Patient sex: F
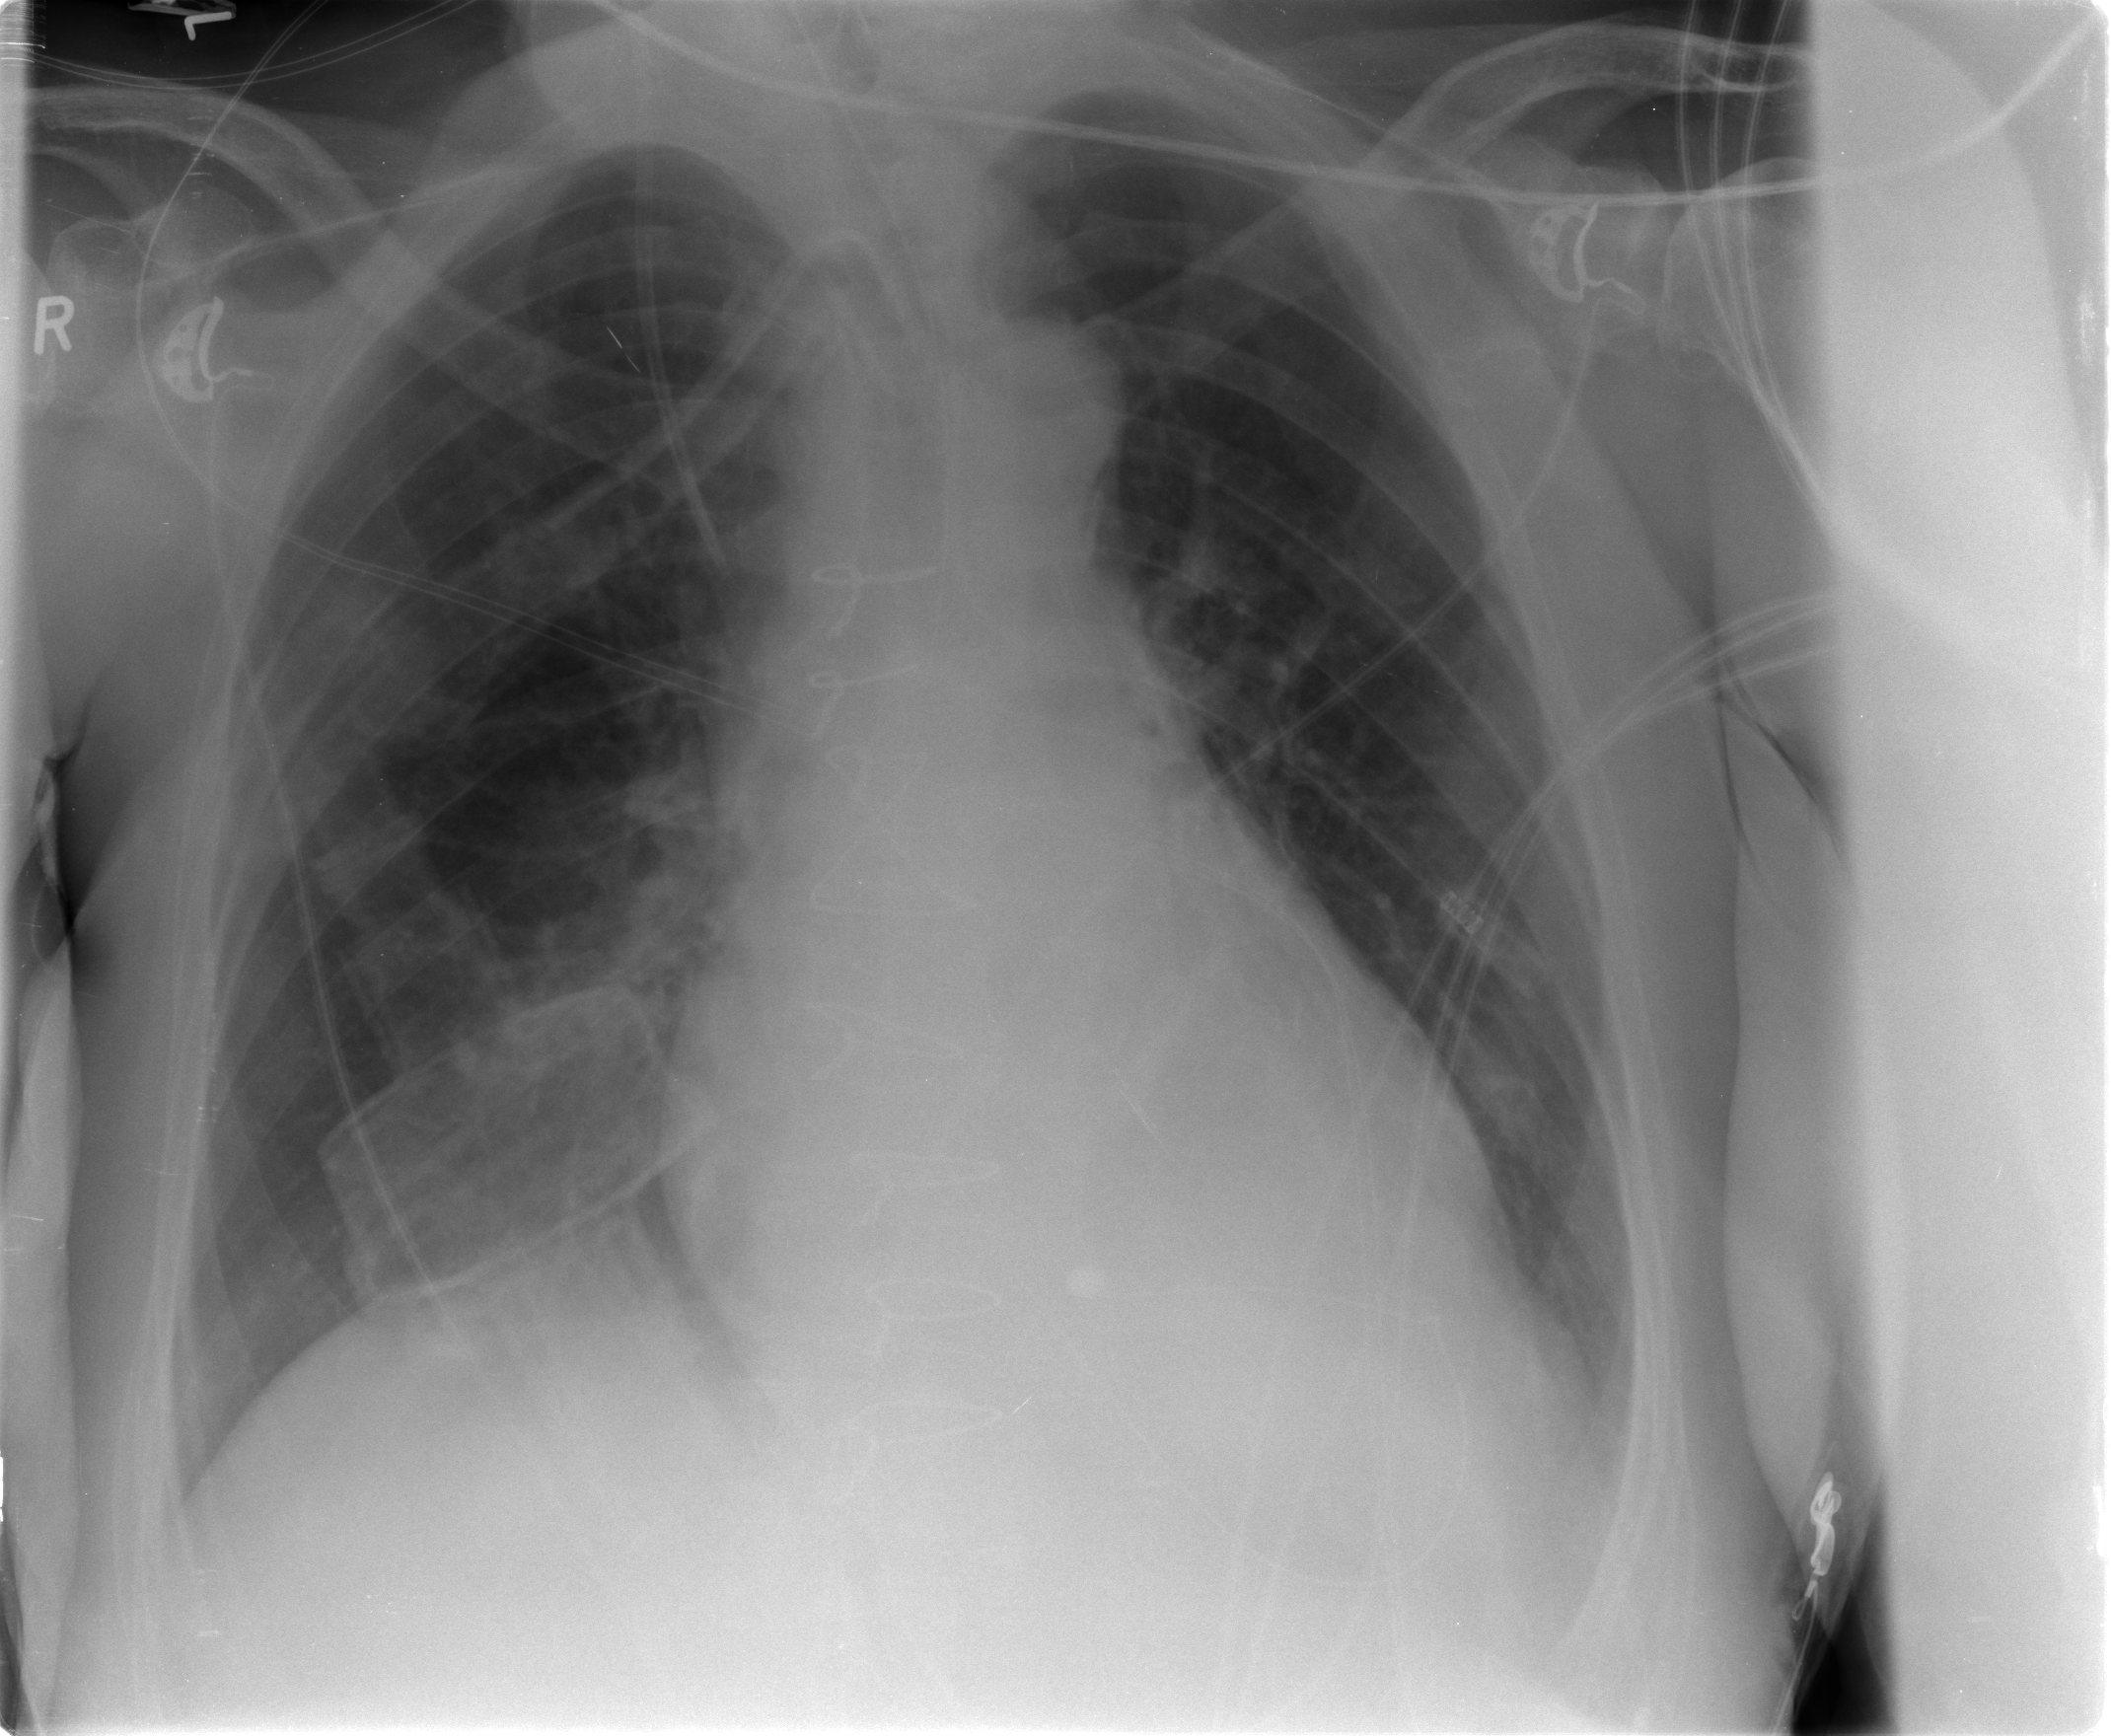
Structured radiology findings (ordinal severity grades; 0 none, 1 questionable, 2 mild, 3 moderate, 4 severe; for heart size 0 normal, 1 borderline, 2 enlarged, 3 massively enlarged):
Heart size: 2
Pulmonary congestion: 2
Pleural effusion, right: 2
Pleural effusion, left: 2
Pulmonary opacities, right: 0
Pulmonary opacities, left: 0
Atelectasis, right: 2
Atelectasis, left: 2